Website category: university
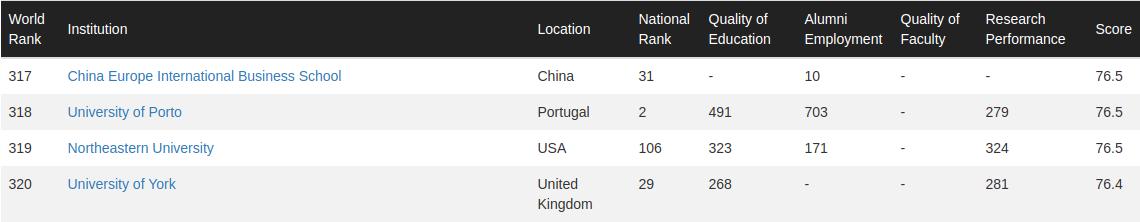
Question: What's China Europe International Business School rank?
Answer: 317

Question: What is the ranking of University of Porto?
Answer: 318

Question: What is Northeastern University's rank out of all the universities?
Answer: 319

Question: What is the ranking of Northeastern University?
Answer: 319

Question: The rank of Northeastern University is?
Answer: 319

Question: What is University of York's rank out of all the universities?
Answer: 320

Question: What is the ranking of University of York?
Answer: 320

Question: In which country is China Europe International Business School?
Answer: China

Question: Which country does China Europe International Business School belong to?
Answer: China

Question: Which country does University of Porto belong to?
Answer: Portugal

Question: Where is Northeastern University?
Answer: USA

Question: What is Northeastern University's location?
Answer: USA

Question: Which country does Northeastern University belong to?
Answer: USA

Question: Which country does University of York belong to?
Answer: United Kingdom

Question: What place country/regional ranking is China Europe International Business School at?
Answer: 31

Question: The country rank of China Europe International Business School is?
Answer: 31

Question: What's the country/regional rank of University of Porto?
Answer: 2

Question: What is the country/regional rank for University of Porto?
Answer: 2

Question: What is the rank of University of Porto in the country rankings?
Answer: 2

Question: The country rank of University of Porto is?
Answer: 2

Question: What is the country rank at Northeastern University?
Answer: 106

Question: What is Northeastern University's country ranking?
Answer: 106

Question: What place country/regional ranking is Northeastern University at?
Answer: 106

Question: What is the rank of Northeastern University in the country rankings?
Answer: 106

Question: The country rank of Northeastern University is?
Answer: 106

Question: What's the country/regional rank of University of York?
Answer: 29

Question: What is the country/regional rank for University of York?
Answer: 29

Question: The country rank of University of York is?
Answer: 29

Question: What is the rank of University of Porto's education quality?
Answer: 491

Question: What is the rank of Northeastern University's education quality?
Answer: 323

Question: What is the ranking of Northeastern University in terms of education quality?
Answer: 323

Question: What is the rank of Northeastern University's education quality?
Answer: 323

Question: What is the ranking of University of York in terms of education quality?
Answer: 268

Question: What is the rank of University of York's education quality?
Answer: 268

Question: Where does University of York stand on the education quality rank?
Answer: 268

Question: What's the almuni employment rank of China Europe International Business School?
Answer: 10

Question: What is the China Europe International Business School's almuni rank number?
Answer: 10

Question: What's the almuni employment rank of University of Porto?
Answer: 703

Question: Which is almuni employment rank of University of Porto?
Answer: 703

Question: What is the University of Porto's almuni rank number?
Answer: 703

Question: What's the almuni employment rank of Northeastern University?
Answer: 171

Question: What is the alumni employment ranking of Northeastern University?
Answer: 171

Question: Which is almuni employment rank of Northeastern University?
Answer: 171

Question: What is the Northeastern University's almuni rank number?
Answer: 171

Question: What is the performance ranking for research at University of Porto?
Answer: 279

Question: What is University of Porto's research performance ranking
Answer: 279

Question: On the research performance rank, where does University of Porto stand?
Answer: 279

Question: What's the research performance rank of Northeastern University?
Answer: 324

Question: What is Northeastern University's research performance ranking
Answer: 324

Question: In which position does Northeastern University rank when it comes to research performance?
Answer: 324

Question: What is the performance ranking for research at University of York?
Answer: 281

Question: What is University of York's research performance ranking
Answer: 281

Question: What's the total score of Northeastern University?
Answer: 76.5

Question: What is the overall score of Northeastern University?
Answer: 76.5

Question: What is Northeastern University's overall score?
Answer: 76.5

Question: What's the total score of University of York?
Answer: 76.4

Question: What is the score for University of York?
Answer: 76.4

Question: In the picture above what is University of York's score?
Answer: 76.4

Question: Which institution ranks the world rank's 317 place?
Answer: China Europe International Business School

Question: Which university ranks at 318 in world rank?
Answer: University of Porto

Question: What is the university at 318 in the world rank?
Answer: University of Porto

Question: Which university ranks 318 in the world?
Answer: University of Porto

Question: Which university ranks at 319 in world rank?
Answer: Northeastern University

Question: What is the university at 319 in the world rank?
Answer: Northeastern University